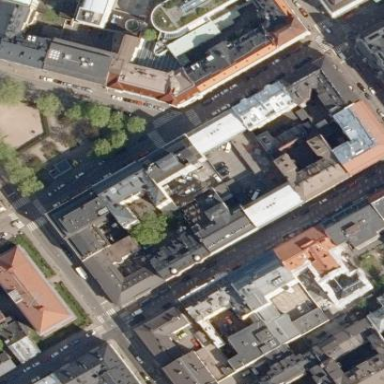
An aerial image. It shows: Residential area on city block.